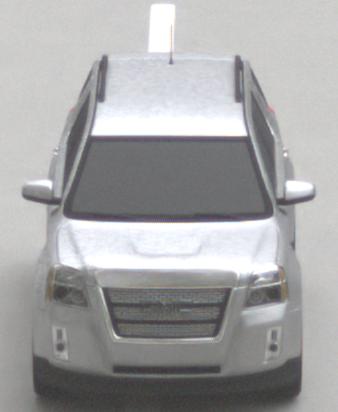
Make: GMC
Model: Terrain
Detailed model: Gen. 1
Model produced from: 2009
Model produced until: 2017
Doors: 5
Color: white
Road condition: dry road
Daytime: morning or afternoon
Contrast: low contrast